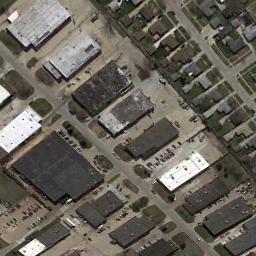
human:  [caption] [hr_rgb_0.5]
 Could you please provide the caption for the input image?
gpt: Neatly planned factories and roads in an industrial area with green belts .

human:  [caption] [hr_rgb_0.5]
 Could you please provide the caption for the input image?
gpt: The industrial area has lots of neatly arranged workshops and a parking lot .

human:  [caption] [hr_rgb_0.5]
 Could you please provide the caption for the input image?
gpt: There are many houses of different shapes and sizes in the industrial zone .

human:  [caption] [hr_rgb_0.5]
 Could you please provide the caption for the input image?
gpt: The houses in the industrial area are all blue .

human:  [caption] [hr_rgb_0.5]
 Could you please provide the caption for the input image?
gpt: There are many black buildings and some white buildings on the industrial area .